Aerial crown-view tile of a tropical tree (Barro Colorado Island, Panama), acquired 20250512:
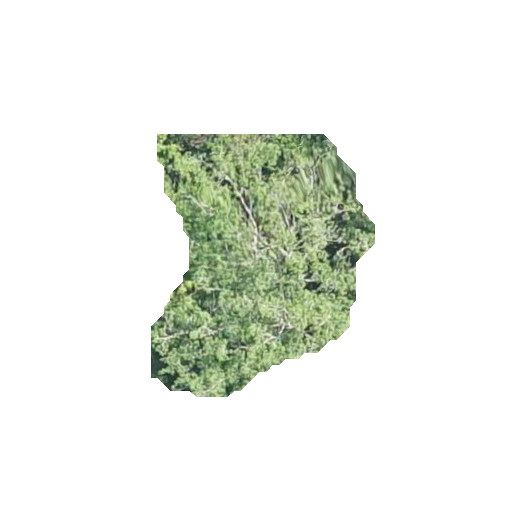
Species: Virola surinamensis
GBIF accepted scientific name: Virola surinamensis
Crown area: 63.953 m²